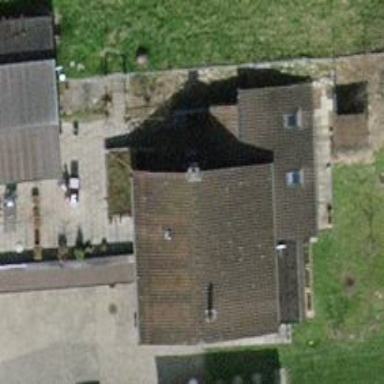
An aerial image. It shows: Simple and straightforward house.